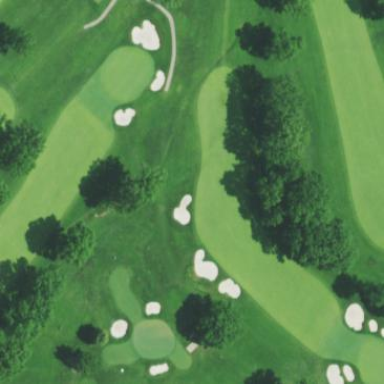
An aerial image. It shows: Grassy area designated as golf fairway.